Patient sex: F
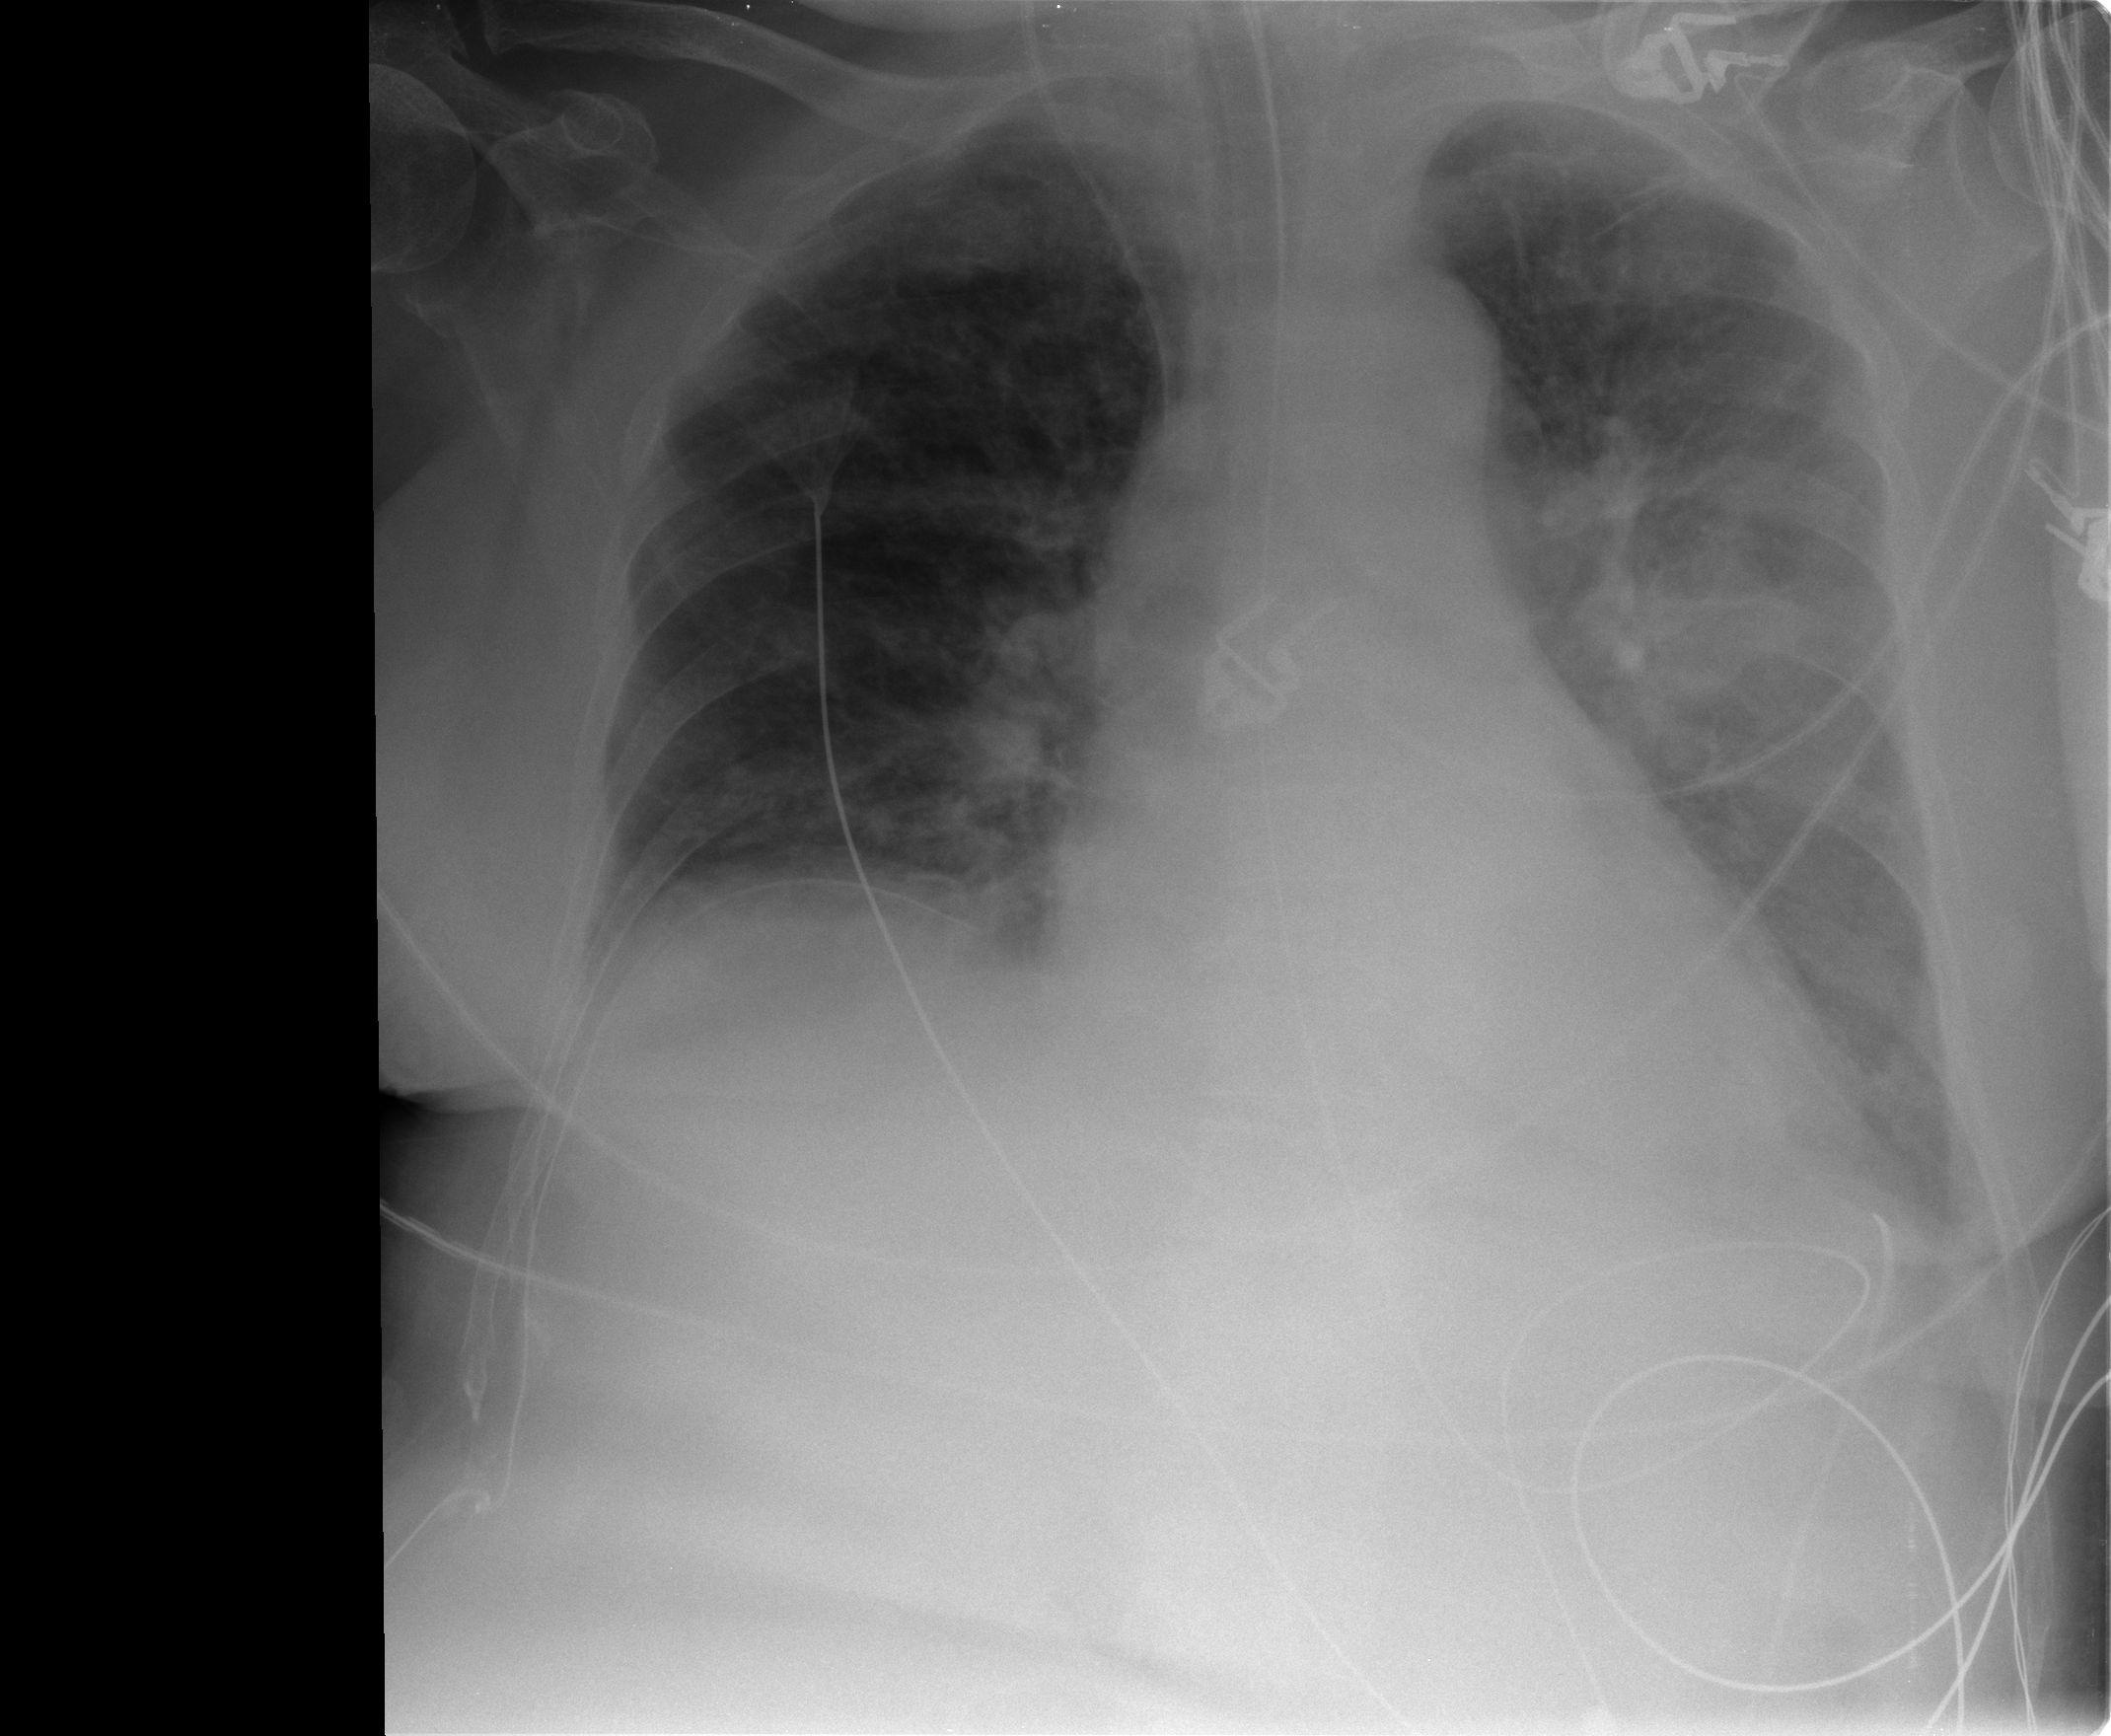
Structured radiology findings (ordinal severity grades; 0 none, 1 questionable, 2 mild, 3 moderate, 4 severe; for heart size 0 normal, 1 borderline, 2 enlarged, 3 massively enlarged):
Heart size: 1
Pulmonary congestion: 2
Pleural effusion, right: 1
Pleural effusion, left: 2
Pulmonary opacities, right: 1
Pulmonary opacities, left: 1
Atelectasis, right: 2
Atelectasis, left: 3